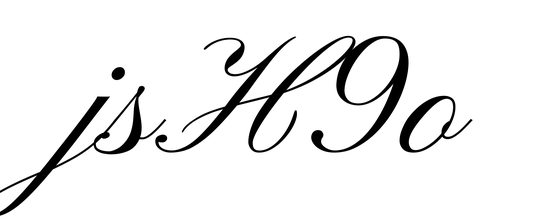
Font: PinyonScript-Regular